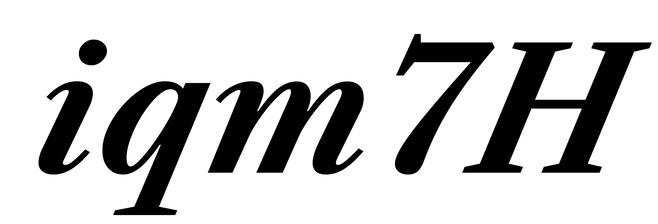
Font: LibreCaslonText-Italic_Bold_Italic